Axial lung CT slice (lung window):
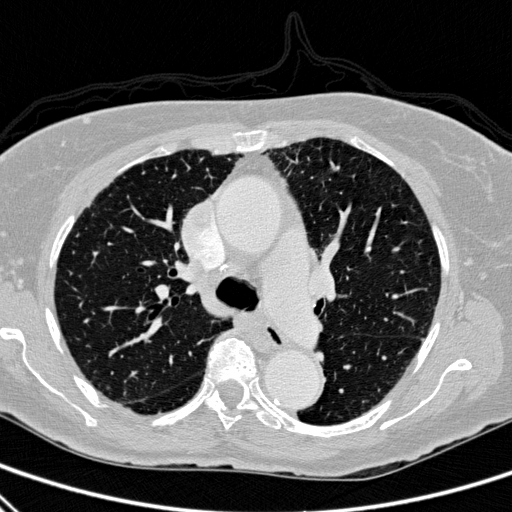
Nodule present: no